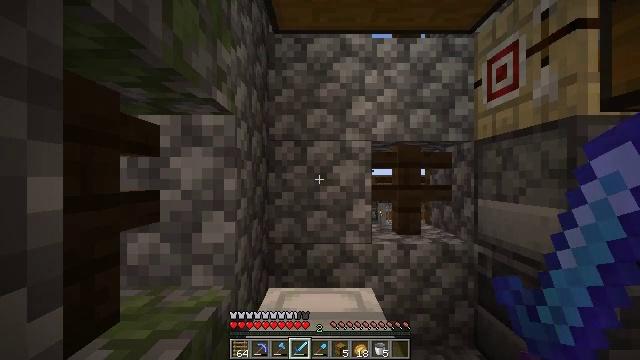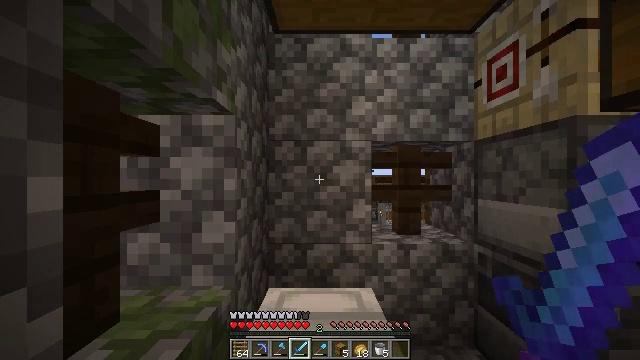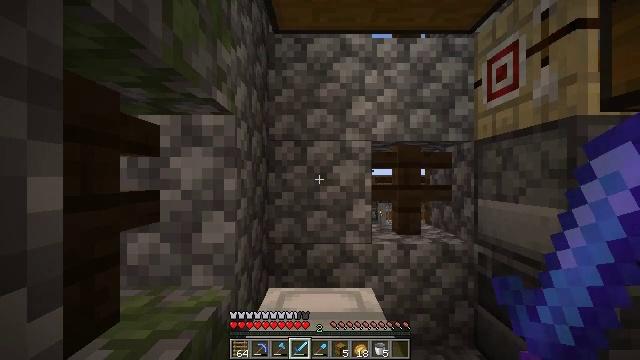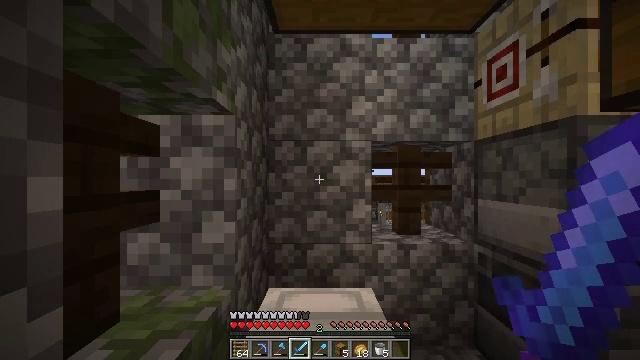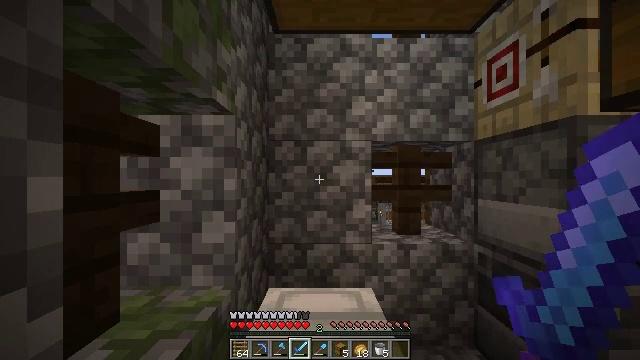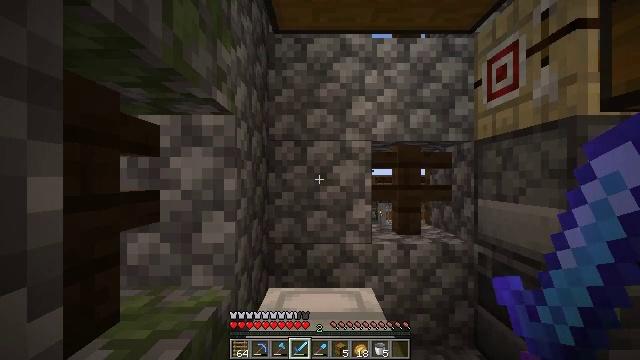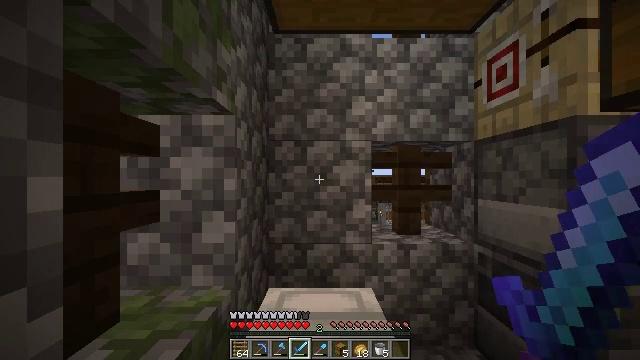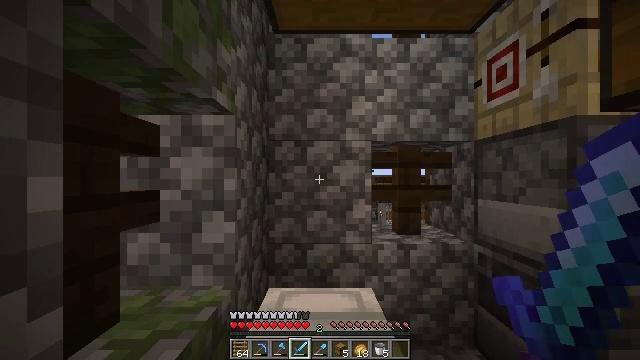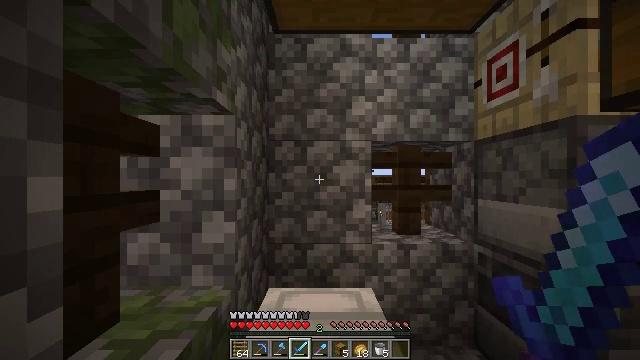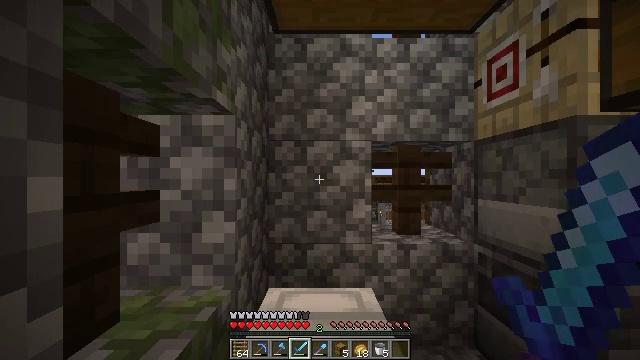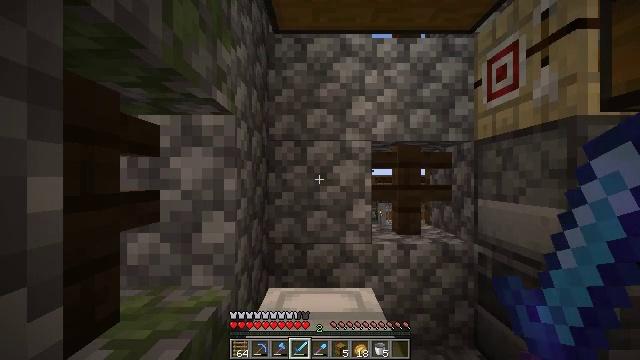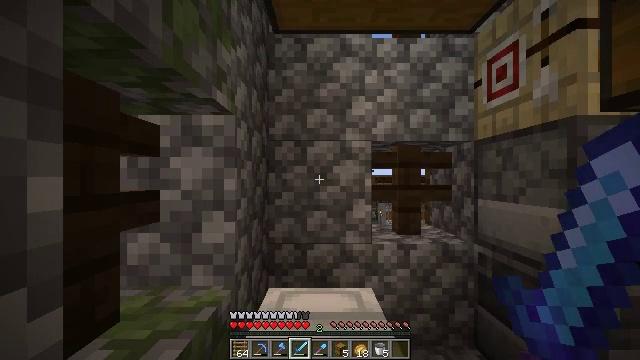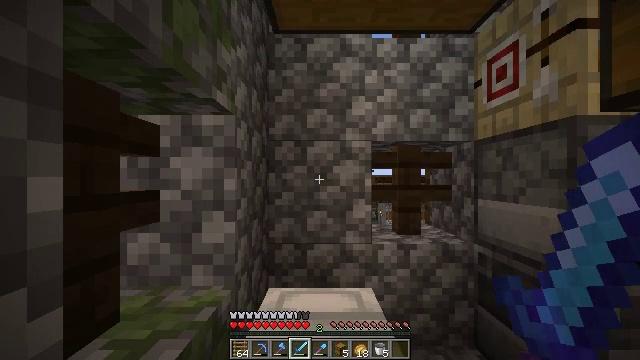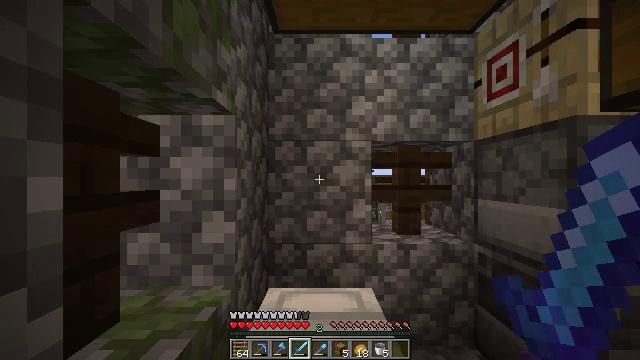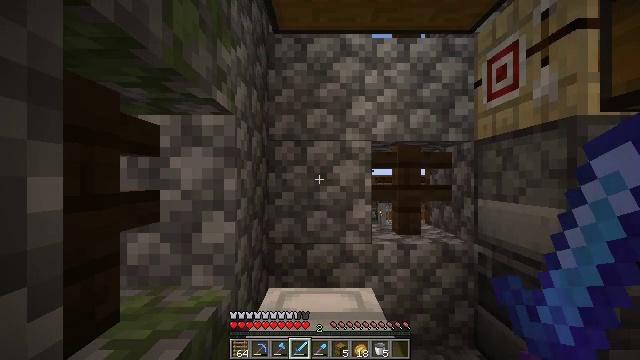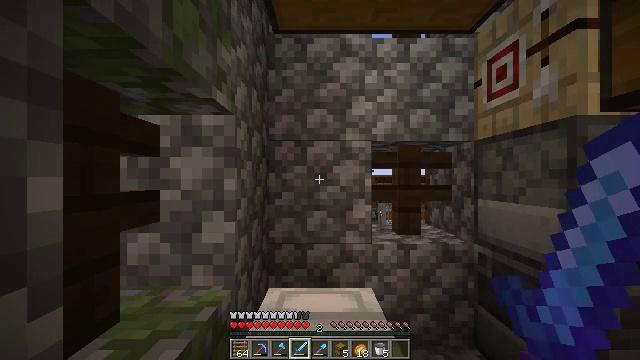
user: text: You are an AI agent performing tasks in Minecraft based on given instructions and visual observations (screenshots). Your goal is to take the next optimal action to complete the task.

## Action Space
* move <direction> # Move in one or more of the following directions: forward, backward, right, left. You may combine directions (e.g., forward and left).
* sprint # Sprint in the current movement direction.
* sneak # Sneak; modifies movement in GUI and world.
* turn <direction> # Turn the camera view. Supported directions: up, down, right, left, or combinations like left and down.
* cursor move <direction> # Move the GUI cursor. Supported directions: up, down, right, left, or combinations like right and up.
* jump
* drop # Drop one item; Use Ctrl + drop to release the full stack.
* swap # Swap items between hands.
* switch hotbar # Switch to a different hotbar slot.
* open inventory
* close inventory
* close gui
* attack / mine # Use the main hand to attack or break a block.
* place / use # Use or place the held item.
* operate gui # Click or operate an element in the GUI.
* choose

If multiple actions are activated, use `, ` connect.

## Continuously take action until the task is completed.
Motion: motion action
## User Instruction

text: Attack the glass to break it.
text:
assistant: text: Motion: no_op
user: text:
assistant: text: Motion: no_op
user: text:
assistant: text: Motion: no_op
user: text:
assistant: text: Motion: no_op
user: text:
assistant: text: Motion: no_op
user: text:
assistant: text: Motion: no_op
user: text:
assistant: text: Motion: no_op
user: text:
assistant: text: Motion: no_op
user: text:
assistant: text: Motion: no_op
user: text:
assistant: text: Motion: no_op
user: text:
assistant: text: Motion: no_op
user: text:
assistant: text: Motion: no_op
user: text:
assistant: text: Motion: no_op
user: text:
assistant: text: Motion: no_op
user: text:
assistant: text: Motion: no_op
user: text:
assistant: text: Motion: no_op
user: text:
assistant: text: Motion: no_op
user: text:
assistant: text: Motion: no_op
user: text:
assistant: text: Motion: no_op
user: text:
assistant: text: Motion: no_op
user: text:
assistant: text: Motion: no_op
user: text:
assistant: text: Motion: no_op
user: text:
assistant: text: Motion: no_op
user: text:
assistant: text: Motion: no_op
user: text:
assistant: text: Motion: no_op
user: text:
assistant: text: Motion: no_op
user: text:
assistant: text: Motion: no_op
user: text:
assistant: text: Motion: no_op
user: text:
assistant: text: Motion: no_op
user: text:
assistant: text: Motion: no_op